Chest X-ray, PA view. Patient: 45 years old, sex F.
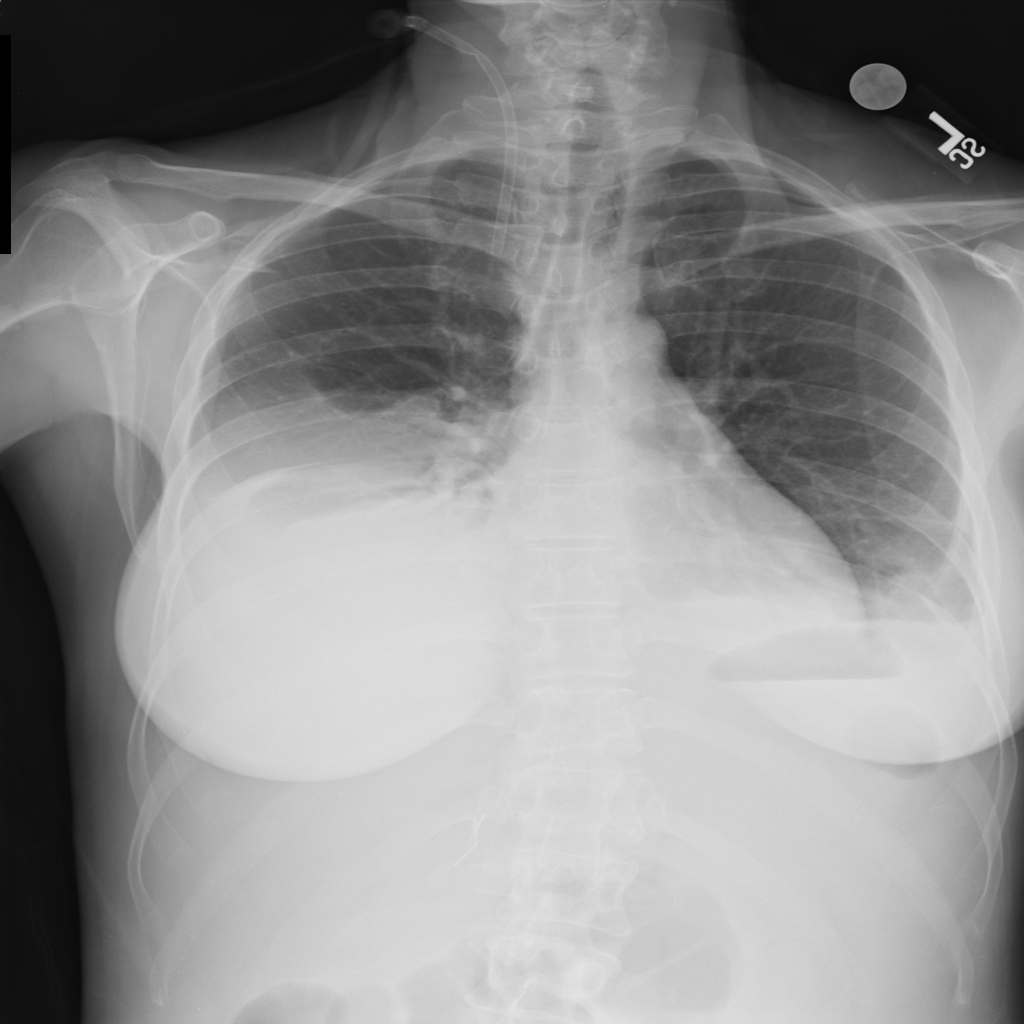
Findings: Effusion